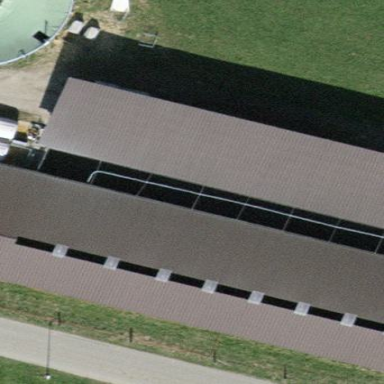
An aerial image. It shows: Gabled roof on farm auxiliary building.